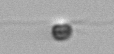
Label: flagellate